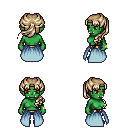
a pixel art fantasy rpg character, female body template, orc, green skin, overskirt, gold greaves, white blonde princess hairstyle, bracelets, four views (front, back, left, right), 2x2 character sprite sheet, small pixel art, hard edges, no anti-aliasing